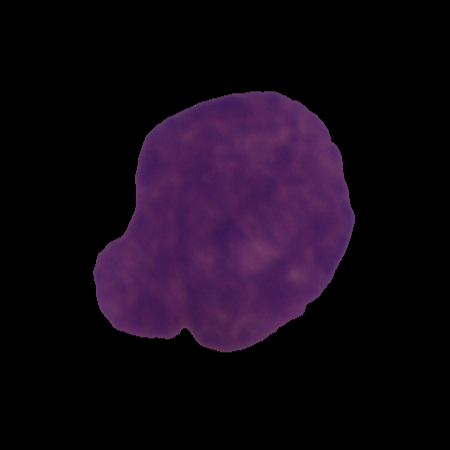
Label: cancer